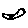
Label: bird